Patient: sex F, age 58
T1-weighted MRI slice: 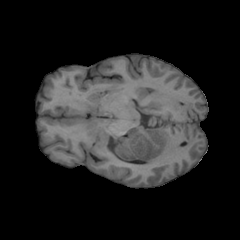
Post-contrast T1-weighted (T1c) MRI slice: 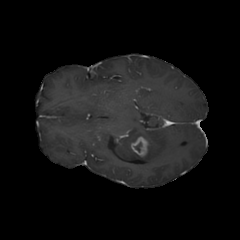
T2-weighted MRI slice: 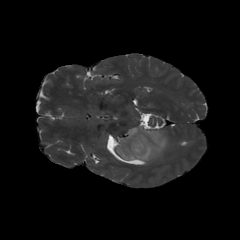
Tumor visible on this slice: yes
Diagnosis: Glioblastoma, IDH-wildtype
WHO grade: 4